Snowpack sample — Snodgrass Mountain, Crested Butte, Colorado (2/4/25, 12:06 PM MST)
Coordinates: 38.923, -106.968
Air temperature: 35 °F
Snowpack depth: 80 cm
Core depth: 40 cm
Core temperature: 32 °F
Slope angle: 14°, slope face: 78°
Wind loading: low
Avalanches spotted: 0
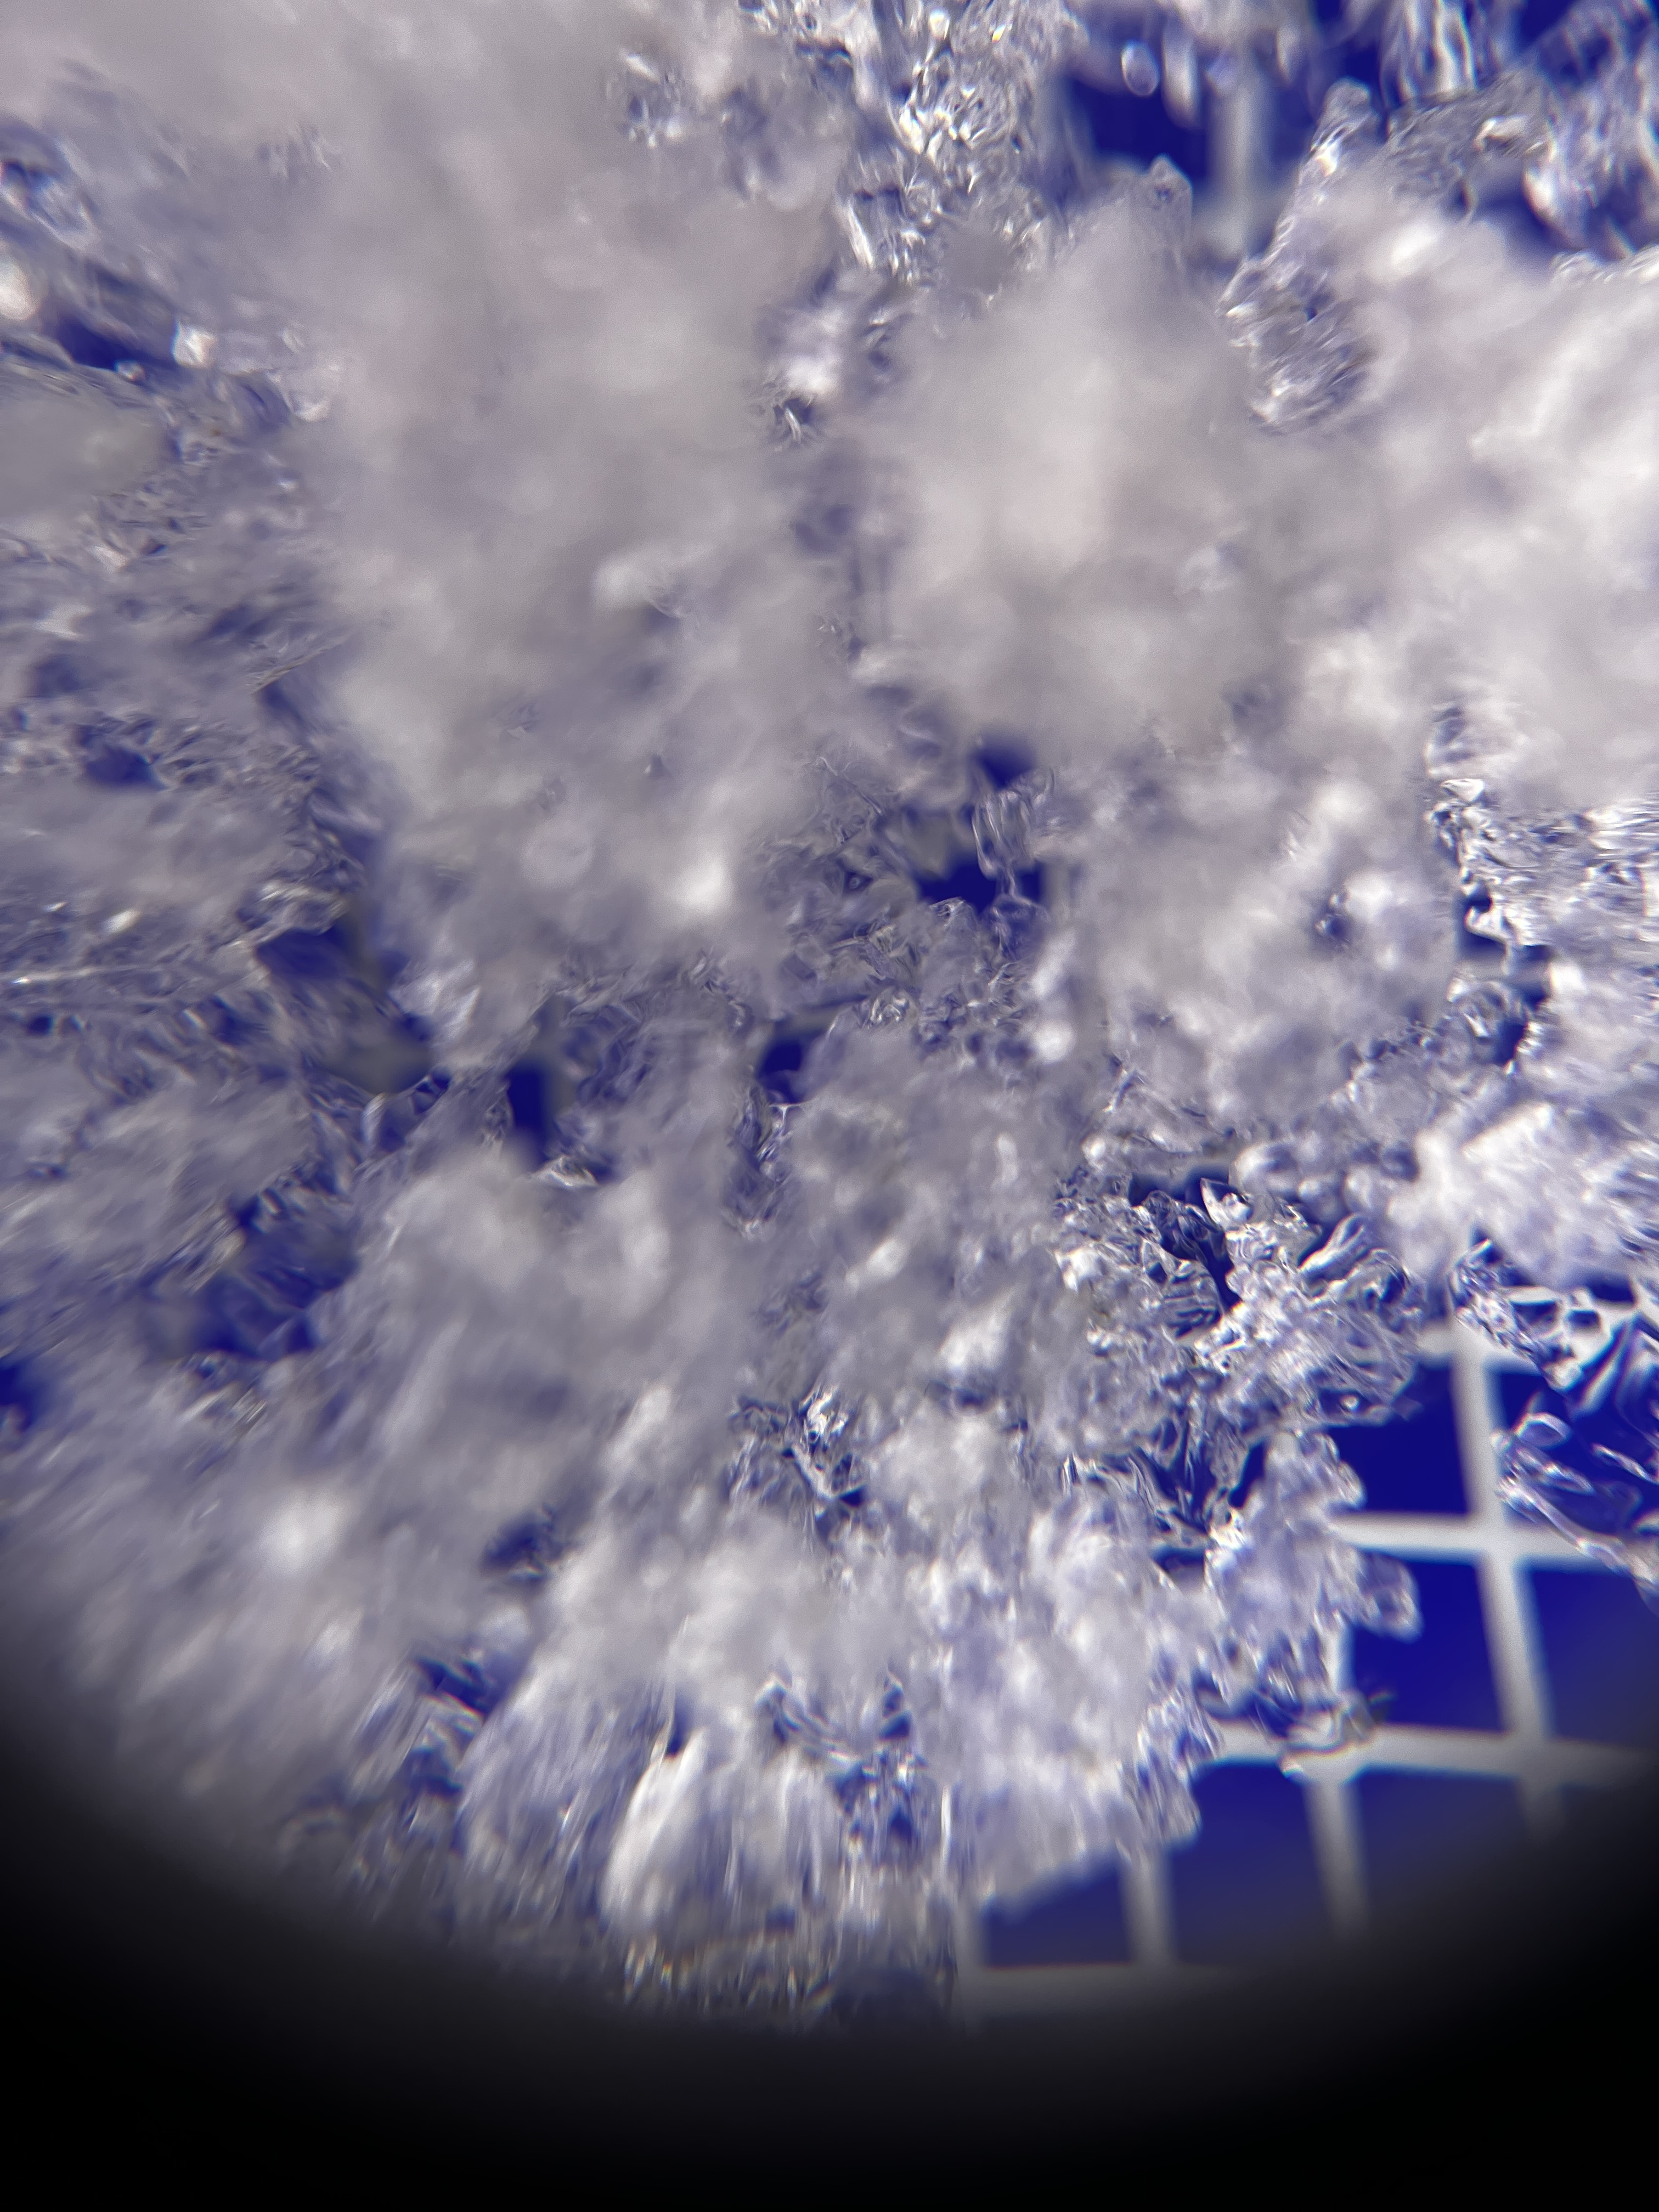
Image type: magnified_profile
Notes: No avalanches nearby, unusually warm weather for the last month reported by residents, Collected 25 yards from treeline